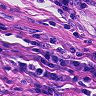
Metastatic tissue present: yes